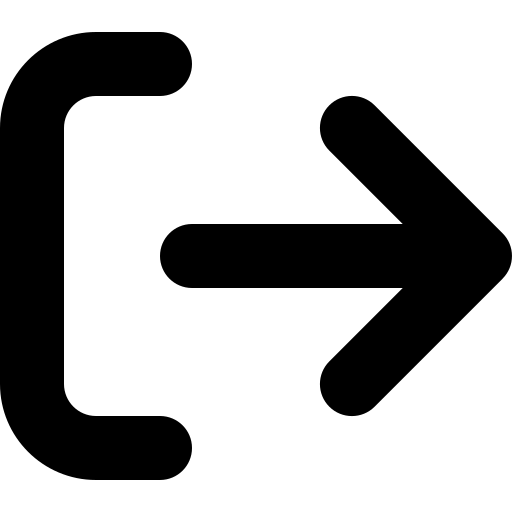
Tags: icon, FontAwesome, fa-icon, solid, arrow, right, from, bracket